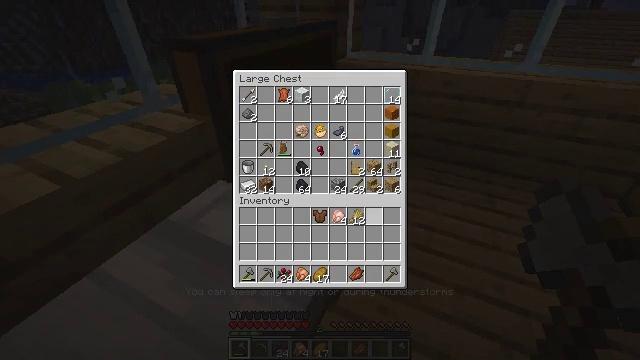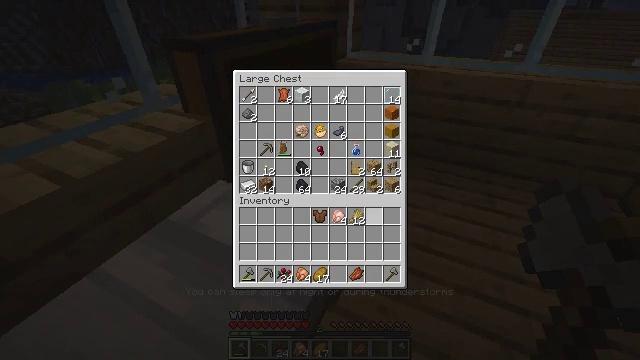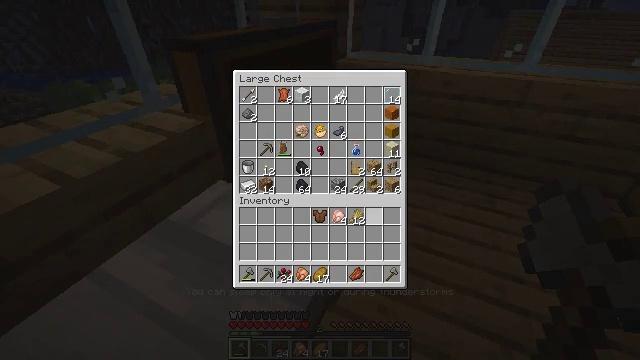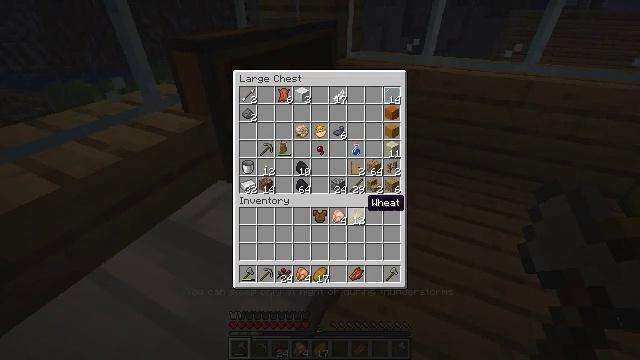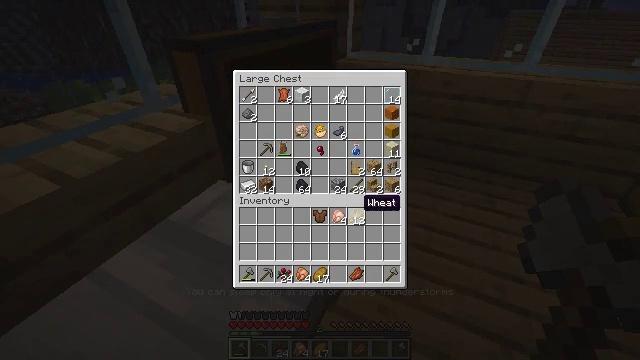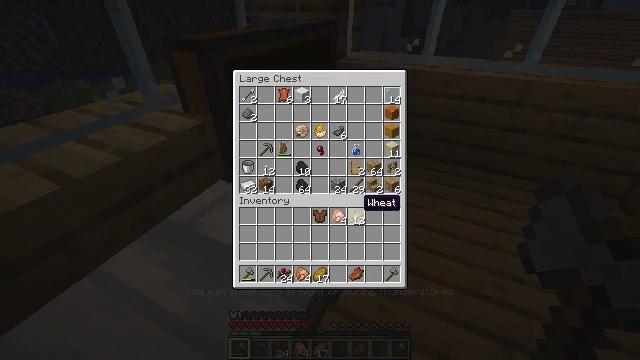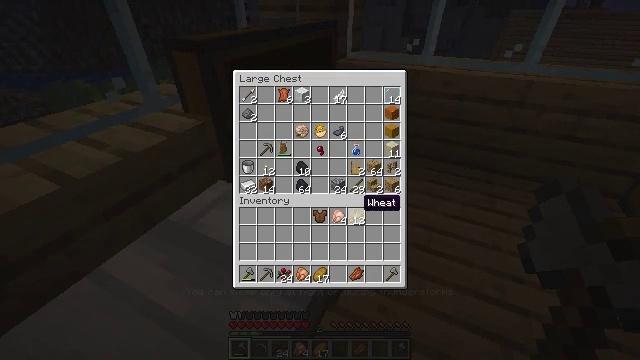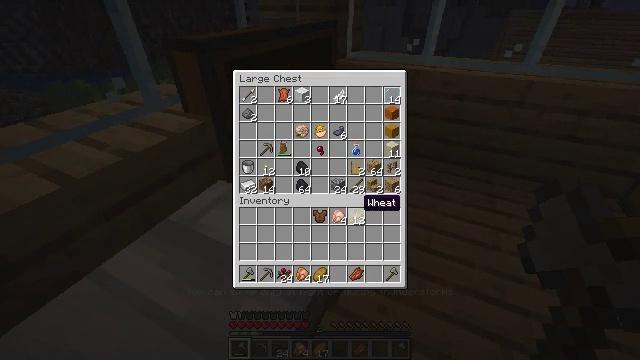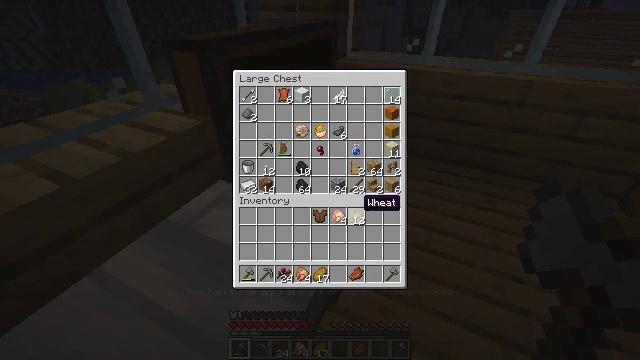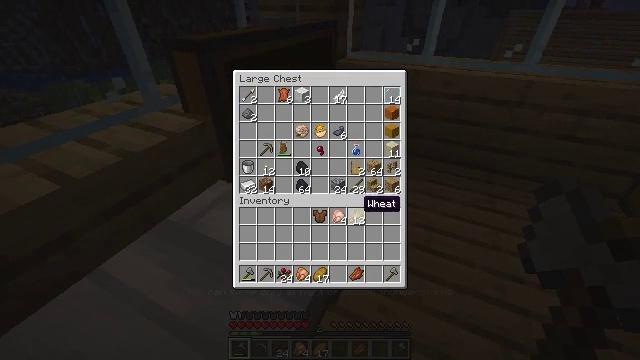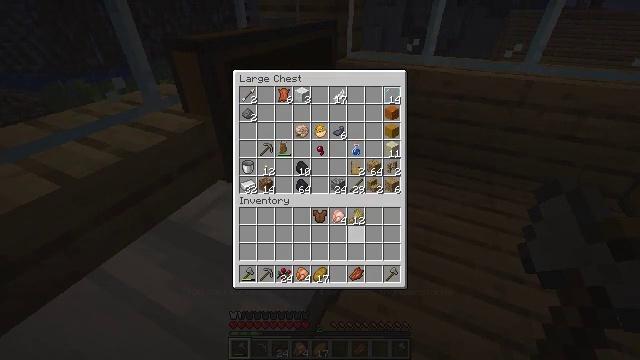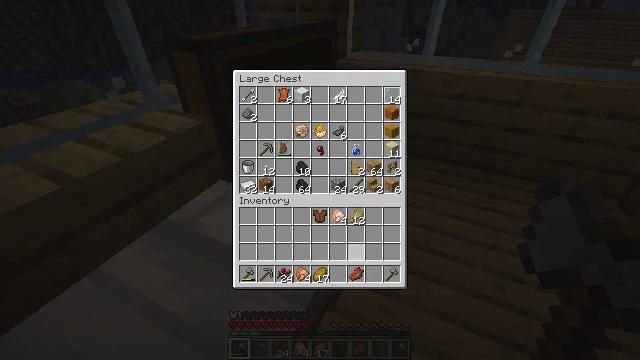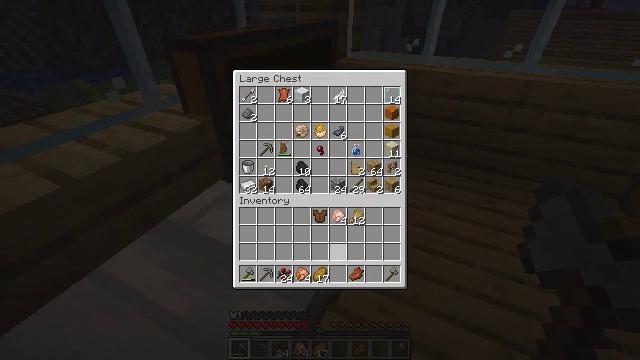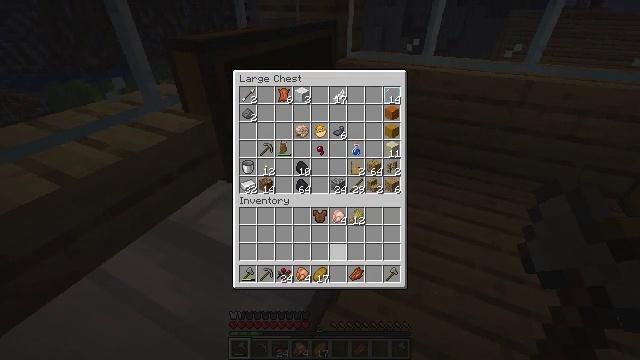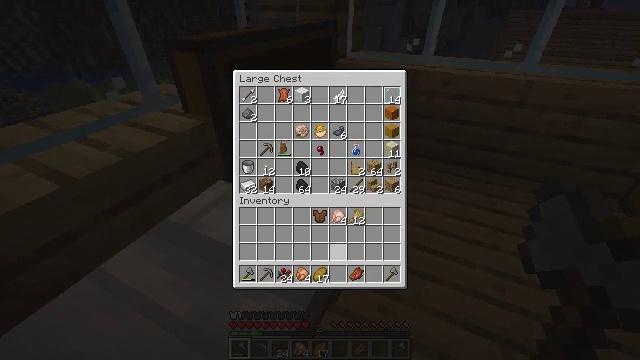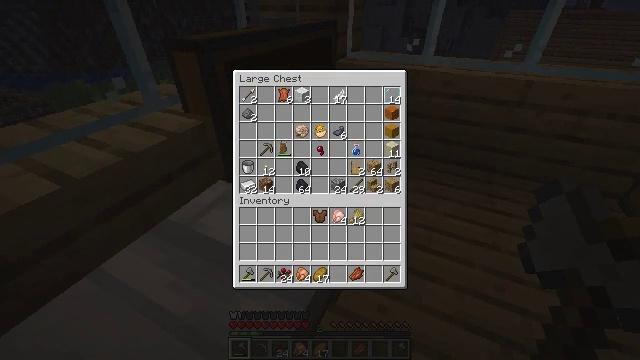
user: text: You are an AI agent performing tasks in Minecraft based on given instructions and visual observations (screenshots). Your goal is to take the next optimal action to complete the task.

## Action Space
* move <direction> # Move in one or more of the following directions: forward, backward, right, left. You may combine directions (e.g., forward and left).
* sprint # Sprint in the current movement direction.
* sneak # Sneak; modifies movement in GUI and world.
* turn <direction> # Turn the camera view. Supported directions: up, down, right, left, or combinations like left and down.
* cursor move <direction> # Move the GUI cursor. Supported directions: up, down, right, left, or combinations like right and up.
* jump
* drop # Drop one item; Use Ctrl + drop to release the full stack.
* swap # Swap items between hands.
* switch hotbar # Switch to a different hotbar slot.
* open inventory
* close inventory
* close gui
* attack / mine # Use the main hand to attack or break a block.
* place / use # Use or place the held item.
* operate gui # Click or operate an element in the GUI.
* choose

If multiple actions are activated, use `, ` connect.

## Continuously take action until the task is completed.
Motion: motion action
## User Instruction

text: Collect the attached pumpkin stem.
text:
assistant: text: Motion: operate gui
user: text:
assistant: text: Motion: operate gui
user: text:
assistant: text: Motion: operate gui
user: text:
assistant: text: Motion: operate gui
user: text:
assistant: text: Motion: operate gui
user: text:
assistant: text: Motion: operate gui
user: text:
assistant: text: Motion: operate gui
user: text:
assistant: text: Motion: operate gui
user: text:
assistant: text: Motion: no_op
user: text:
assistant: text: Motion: cursor move down
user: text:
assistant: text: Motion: cursor move down
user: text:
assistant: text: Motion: cursor move down
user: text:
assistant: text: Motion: no_op
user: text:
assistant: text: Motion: no_op
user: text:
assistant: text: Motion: no_op
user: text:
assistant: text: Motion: no_op
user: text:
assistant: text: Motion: no_op
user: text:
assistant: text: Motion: no_op
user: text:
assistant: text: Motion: cursor move right and up
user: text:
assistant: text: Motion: cursor move right and up
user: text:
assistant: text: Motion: cursor move up
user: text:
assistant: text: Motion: no_op
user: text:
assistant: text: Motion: no_op
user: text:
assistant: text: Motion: operate gui
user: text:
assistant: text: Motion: operate gui
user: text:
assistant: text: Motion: operate gui
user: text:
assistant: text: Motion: no_op
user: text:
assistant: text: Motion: cursor move down
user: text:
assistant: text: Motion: cursor move down
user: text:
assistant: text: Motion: no_op